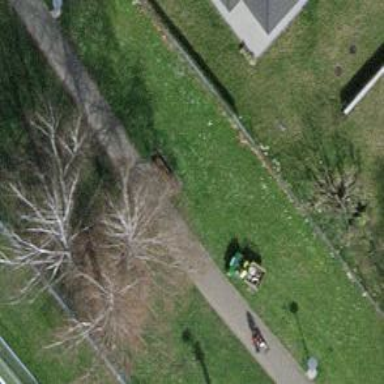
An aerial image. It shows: Bench for seating.